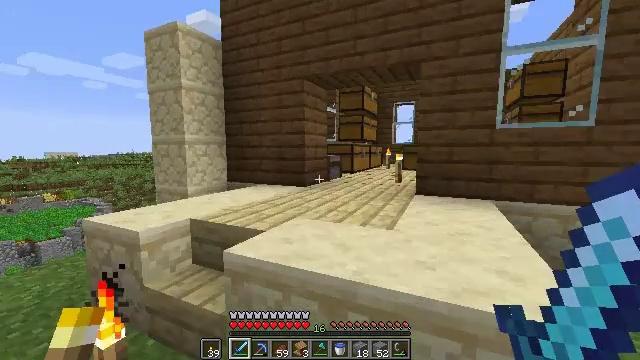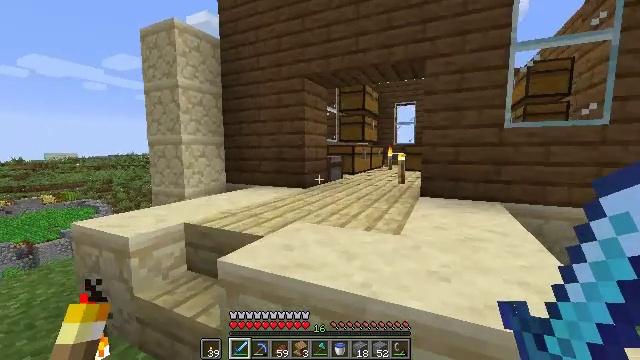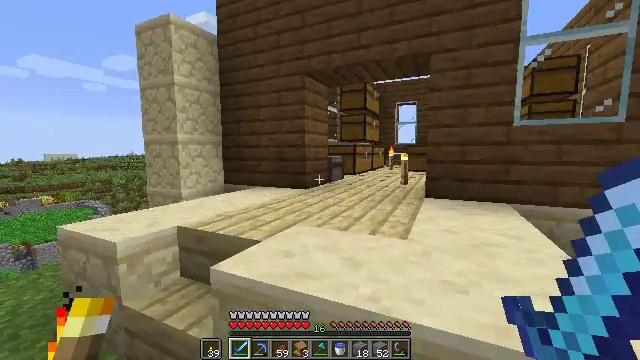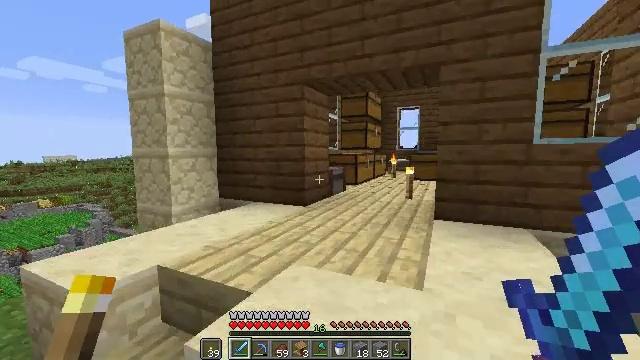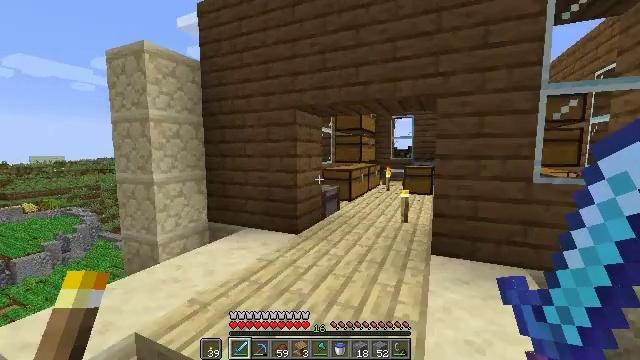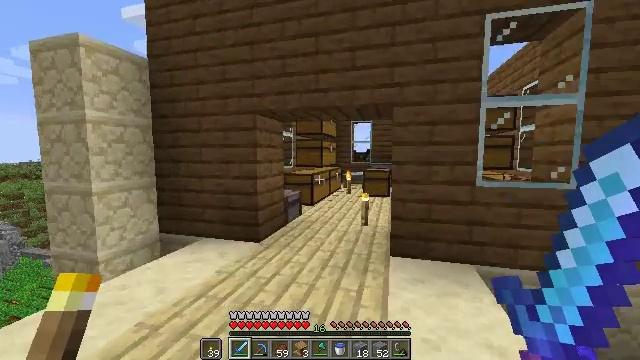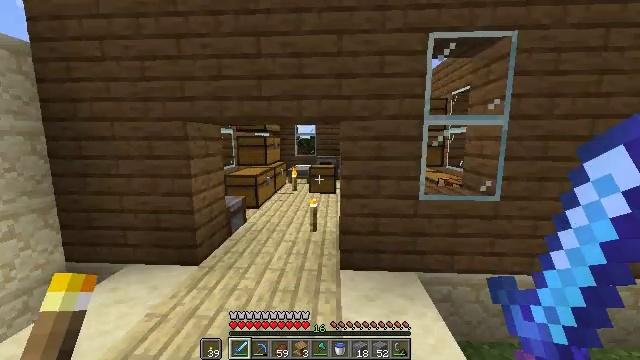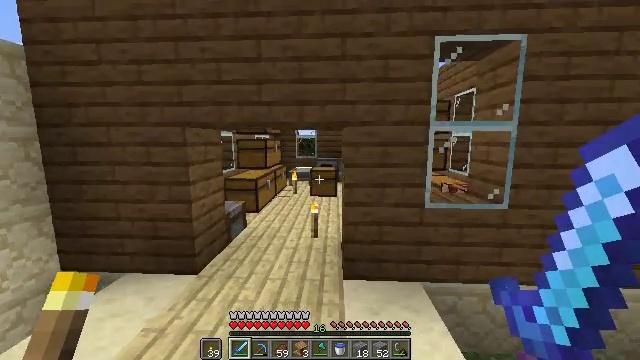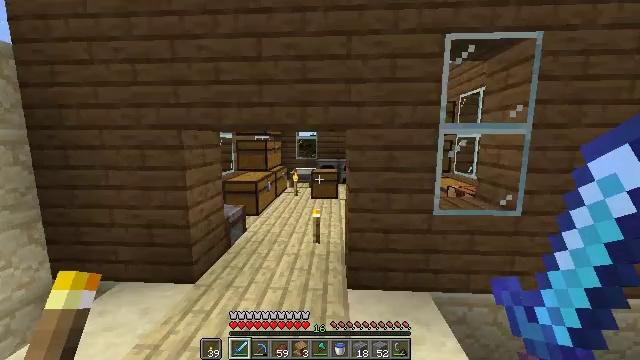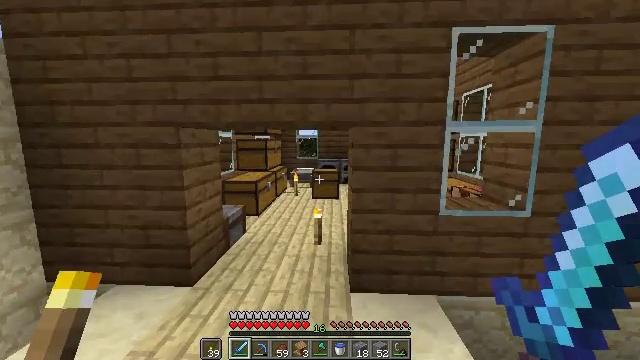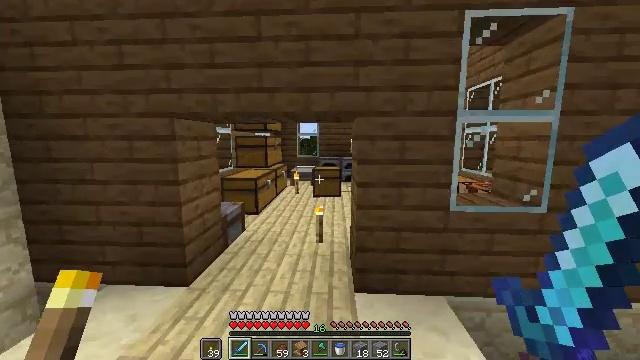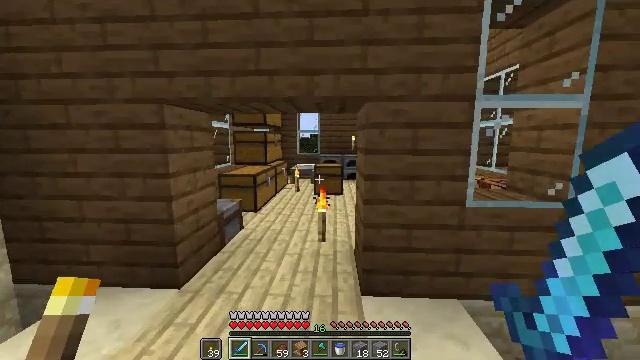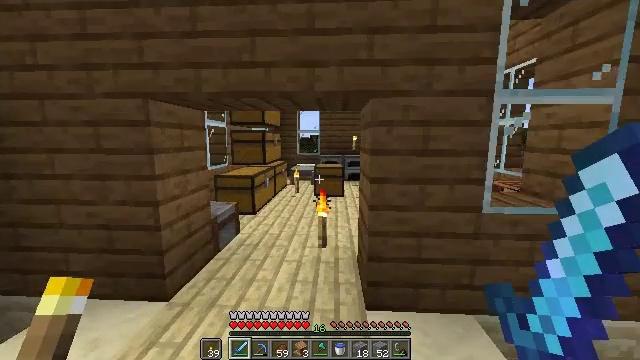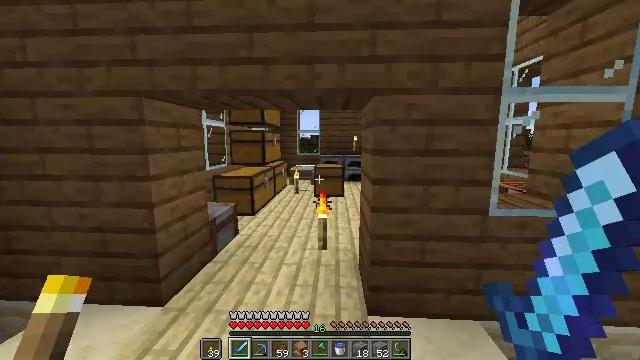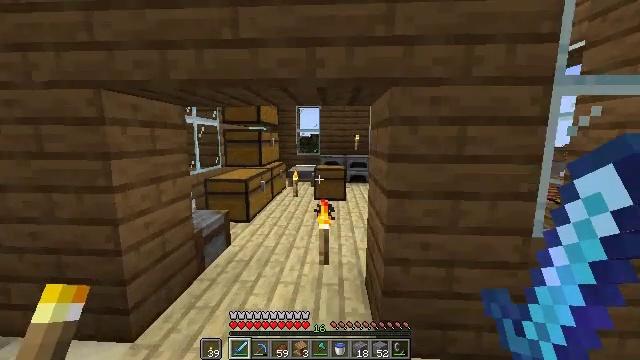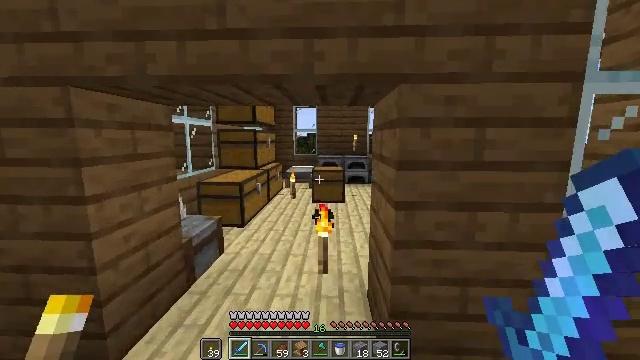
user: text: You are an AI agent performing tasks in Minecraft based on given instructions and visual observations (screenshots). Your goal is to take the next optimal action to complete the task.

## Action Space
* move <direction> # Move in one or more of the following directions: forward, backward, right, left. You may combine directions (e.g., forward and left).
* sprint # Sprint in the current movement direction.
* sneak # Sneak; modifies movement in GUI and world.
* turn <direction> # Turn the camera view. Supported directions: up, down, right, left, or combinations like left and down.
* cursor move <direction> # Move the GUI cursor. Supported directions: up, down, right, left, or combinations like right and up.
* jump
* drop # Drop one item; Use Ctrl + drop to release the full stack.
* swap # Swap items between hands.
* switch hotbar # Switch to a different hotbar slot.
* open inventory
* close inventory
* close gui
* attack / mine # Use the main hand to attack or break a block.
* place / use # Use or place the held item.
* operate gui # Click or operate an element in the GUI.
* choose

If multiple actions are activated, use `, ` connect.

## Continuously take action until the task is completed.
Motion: motion action
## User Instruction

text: Break the stonecutter to collect it.
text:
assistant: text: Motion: move forward
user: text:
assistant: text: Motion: move forward
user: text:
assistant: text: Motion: move forward, jump
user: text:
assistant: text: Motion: move forward, turn right, jump
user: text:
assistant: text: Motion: move forward, turn right, jump
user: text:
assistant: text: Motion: move forward, turn right and down
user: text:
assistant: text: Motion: move forward
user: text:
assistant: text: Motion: move forward
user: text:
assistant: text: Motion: move forward
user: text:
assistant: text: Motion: move forward
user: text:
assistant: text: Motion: move forward
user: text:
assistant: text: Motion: move forward
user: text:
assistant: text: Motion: move forward
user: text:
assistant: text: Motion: move forward
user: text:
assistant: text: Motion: move forward
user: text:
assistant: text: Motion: move forward, turn right and up
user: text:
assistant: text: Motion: move forward and move left
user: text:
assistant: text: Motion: move forward and move left
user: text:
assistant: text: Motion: move forward
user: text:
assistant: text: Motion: move forward
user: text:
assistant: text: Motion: move forward
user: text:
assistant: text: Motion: move forward
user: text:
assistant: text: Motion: move forward
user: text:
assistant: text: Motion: move forward
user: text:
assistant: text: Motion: move forward
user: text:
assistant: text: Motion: move forward
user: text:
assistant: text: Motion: move forward
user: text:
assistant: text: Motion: move forward
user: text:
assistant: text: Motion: move forward
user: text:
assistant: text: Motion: move forward